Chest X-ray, PA view. Patient: 56 years old, sex M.
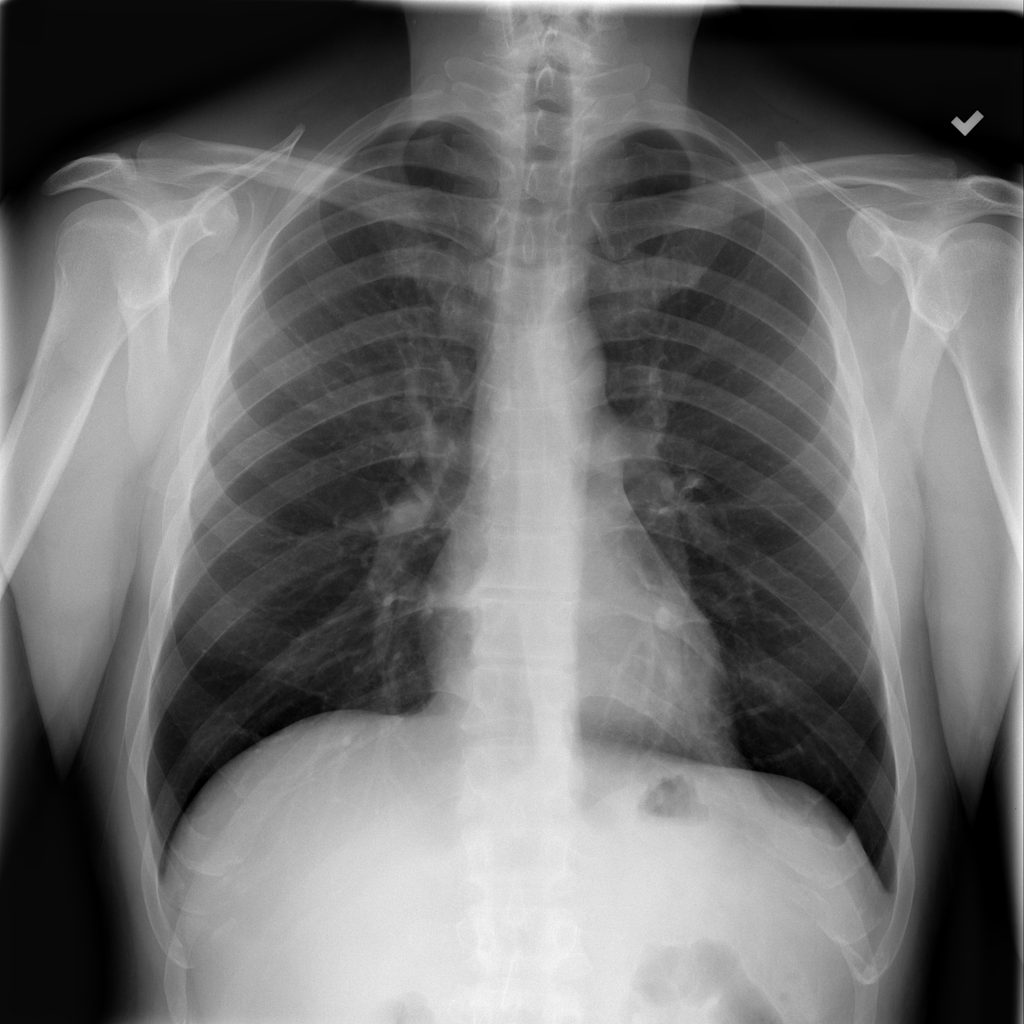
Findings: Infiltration